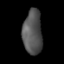
Tissue: lung
Cell type: T cells
Senescence score: 0.1564
Nuclear area (px): 841
Mean DAPI intensity: 83.517